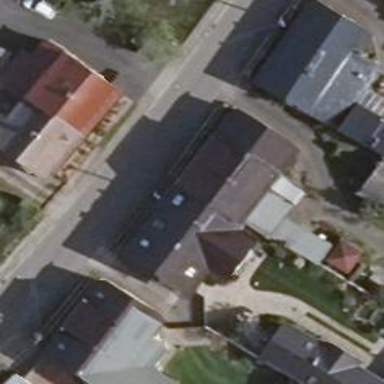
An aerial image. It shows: Semidetached house with gabled roof. The roof is black and oriented along the building.